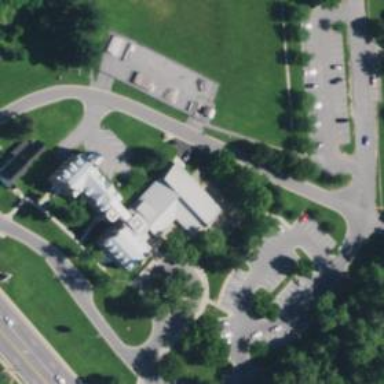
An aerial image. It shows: Community center building.